Question: Count the number of objects in the diagram.
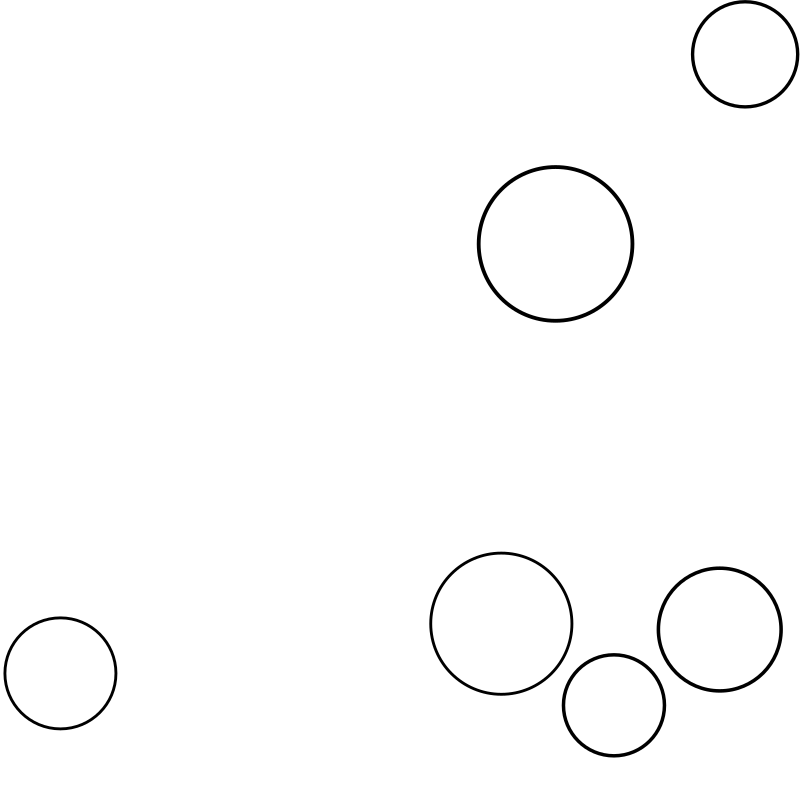
Answer: 6